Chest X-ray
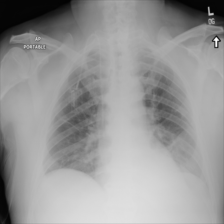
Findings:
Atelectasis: negative
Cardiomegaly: negative
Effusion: negative
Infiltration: positive
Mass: negative
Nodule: negative
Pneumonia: negative
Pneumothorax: negative
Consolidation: negative
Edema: negative
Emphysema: negative
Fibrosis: negative
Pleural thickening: negative
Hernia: negative